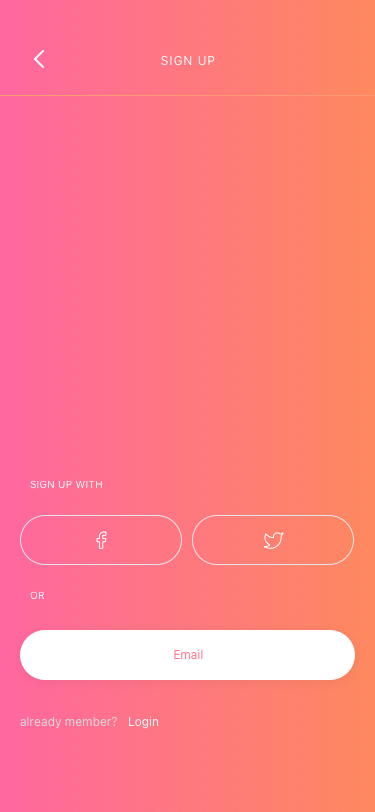
Text in this UI design:
already member?
Login
OR
SIGN UP WITH
Sign Up